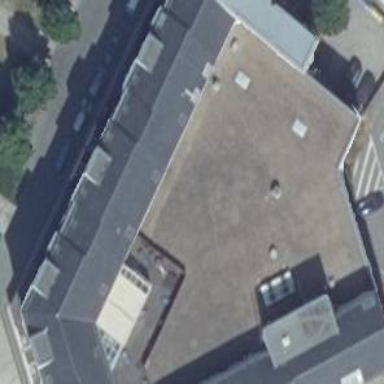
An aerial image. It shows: Building with ridged roof.